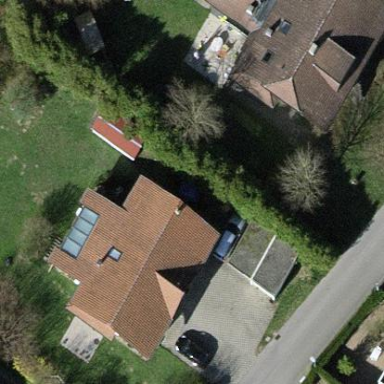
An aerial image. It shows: Detached building with hipped roof.